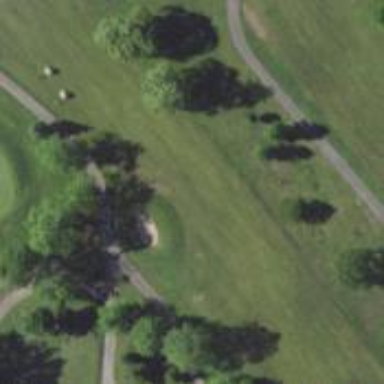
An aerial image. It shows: Well-maintained grassy area designated for golfing. It is mown fairway used for the sport of golf.